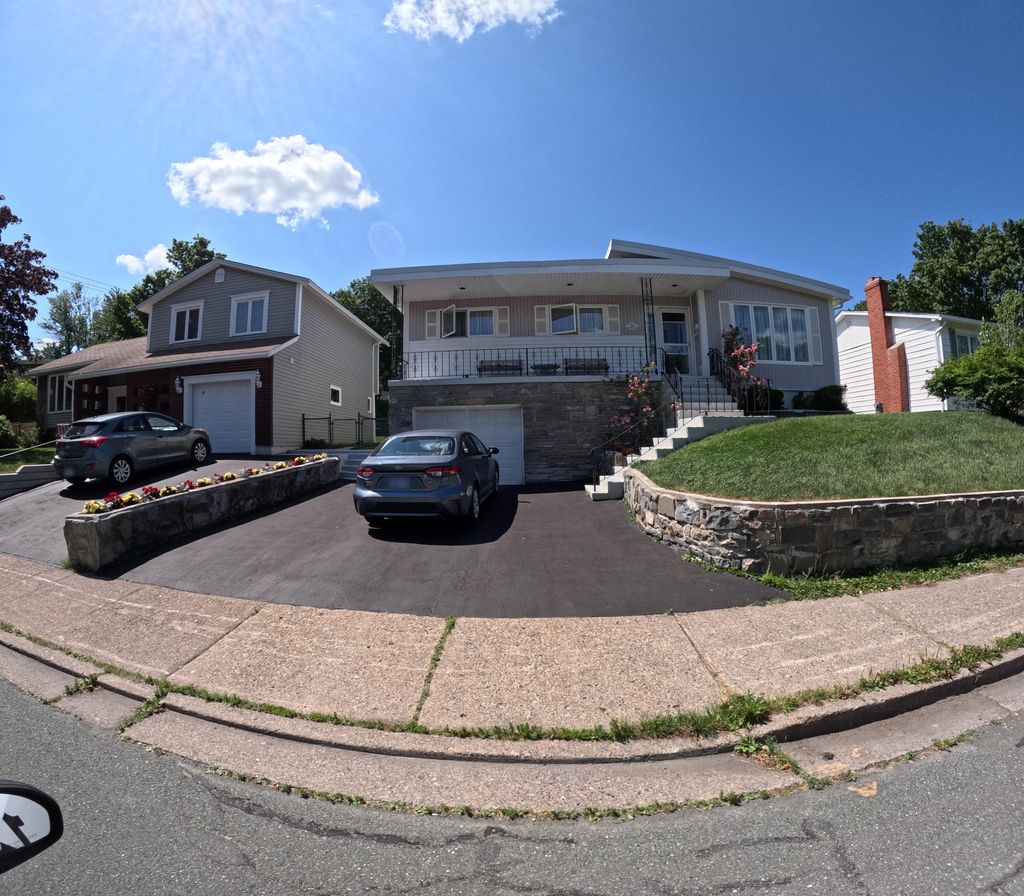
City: st_johns